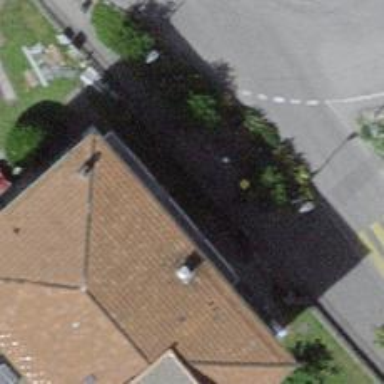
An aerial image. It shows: Post box is visible.